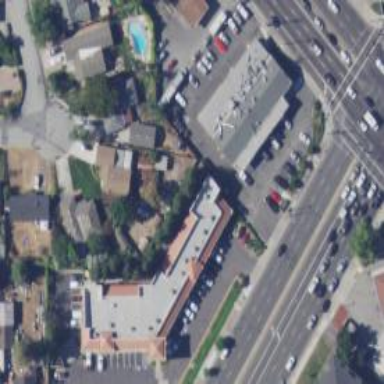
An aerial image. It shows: Veterinary facility.